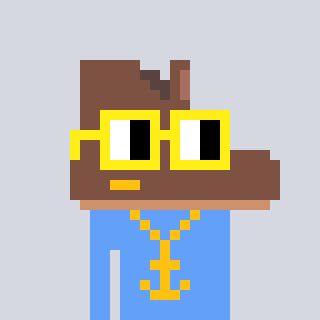
a pixel art character with square yellow glasses, a boot-shaped head and a blue-colored body on a cool background